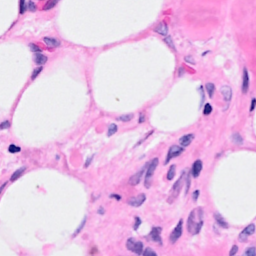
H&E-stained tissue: Breast